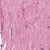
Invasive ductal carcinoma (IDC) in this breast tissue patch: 0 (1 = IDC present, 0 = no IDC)